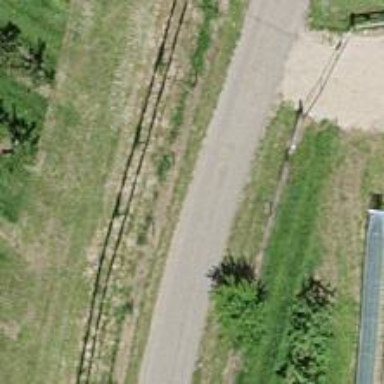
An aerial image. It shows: Paved service road.